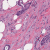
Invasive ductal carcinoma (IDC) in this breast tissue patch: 1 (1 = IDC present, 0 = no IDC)